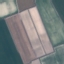
Land use / land cover: AnnualCrop